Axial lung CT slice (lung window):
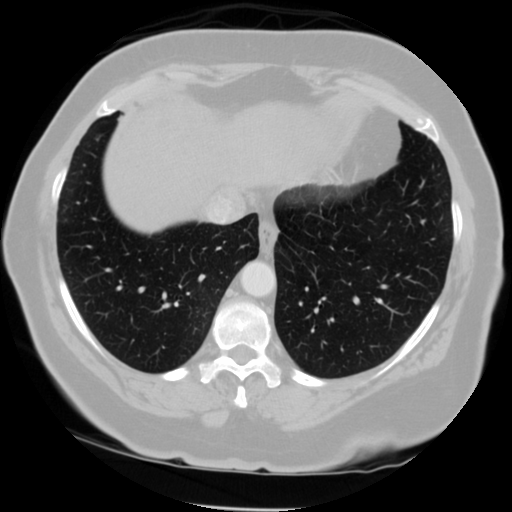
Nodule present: no